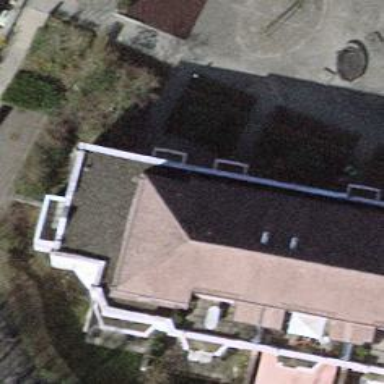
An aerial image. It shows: Building with gabled row roof.